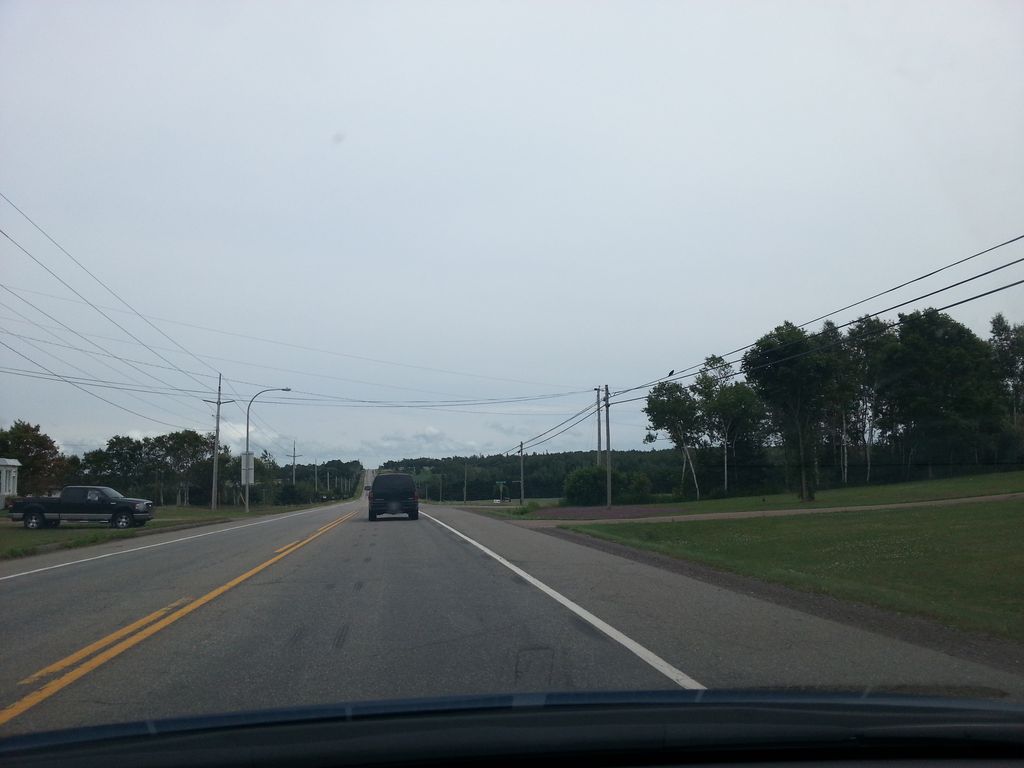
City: charlottetown